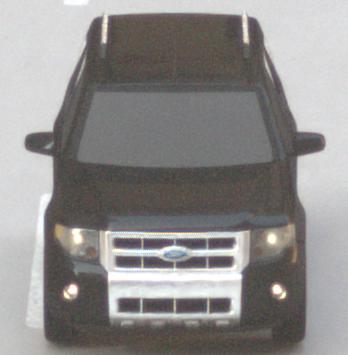
Make: Ford
Model: Escape Hybrid
Detailed model: -
Model produced from: 2004
Model produced until: 2012
Doors: 5
Color: black
Road condition: dry road
Daytime: morning or afternoon
Contrast: medium contrast